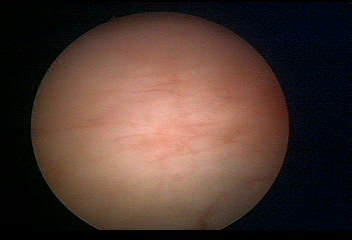
Modality: WLC
Class: Normal mucosa
Bladder cancer association: No